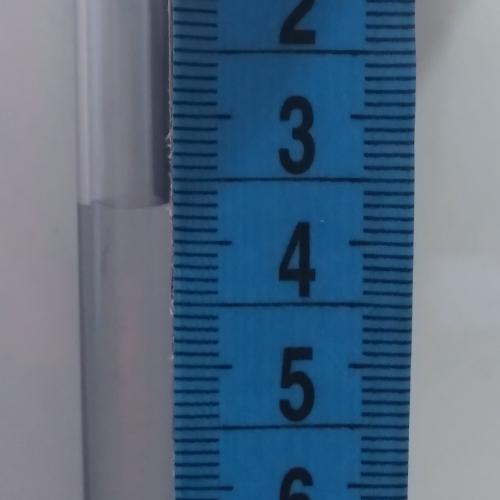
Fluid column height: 3.7 cm